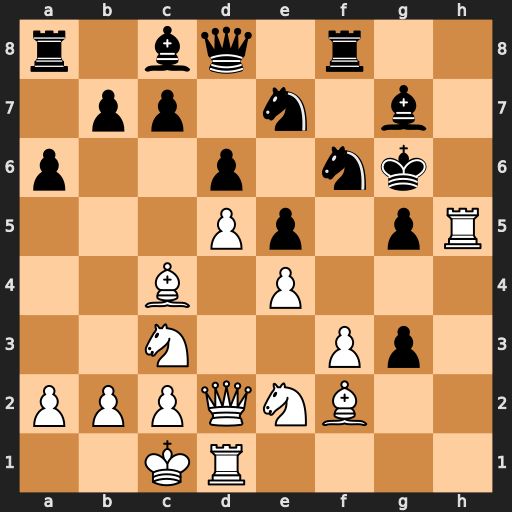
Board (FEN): r1bq1r2/1pp1n1b1/p2p1nk1/3Pp1pR/2B1P3/2N2Pp1/PPPQNB2/2KR4
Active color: w
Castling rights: -
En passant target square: -
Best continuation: Rxg5+